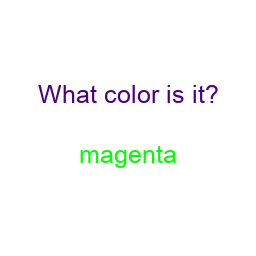
Color: lime
Color name shown: magenta
Background color: white
Question text color: indigo